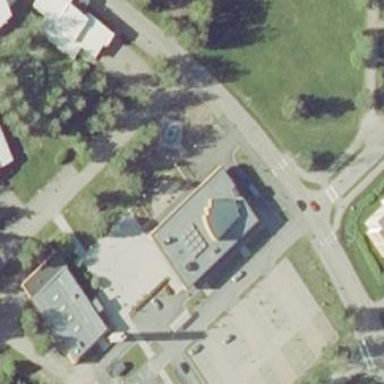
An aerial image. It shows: Town hall building.